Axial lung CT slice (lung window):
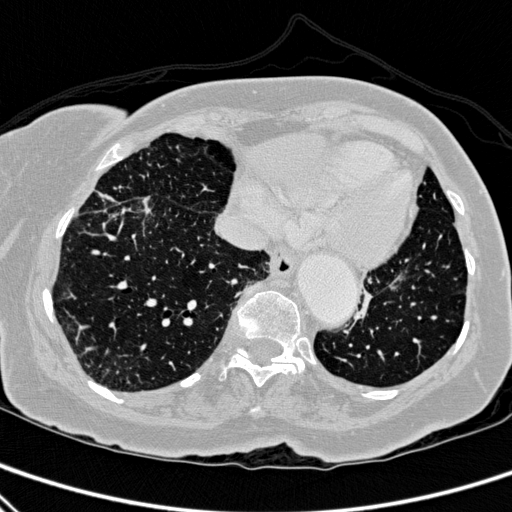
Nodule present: no